Question: My goal is to access the Recycle Bin from Sitecore in C# code and return the items from the bin as a list for data-read manipulation.
My current code is based on what I can find of documentation on Google, and my own experience, but it doesn't seem to actually contain what it claims to:
'''
var recycleBinItems = Sitecore.Context.Database.Archives["recyclebin"].GetEntries(0, int.MaxValue);
var binItems = recycleBinItems as IList<ArchiveEntry> ?? recycleBinItems.ToList();
foreach (var item in binItems)
{
Response.Write(item.Name);
}
'''
The above should simply get a list of ArchiveEntries from the Archive "recyclebin" which is the one from Sitecore (URL.COM/Sitecore).
However, the result is as following:

This is ofcourse not the expected result, since I was asking for entries of recycle bin and not their properties/settings (Or whatever it's returning)
I've asked around my workplace, and no one seems to know where to access it, I hope someone can help me out here :)
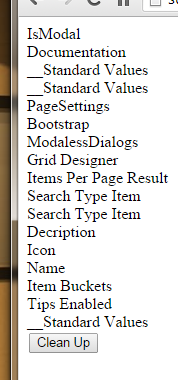
Answer: Sitecore provides the 'ArchiveManager' for accessing the recycle bin.
'''
string archiveName = "recyclebin";
var database = Sitecore.Data.Database.GetDatabase("master"); // Get content database
Archive archive = Sitecore.Data.Archiving.ArchiveManager.GetArchive(archiveName, database);
'''
Then use the 'archive.GetEntriesForUser' method to retrieve the archived items.